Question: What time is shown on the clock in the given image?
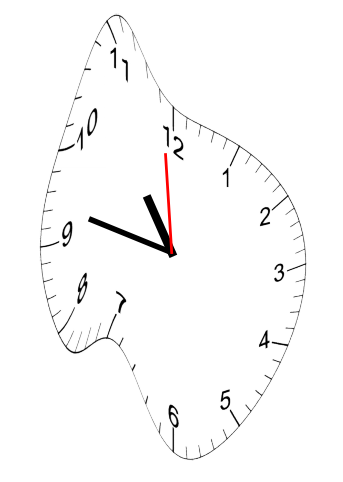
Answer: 10:46:59